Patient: sex F, age 69
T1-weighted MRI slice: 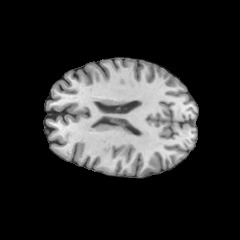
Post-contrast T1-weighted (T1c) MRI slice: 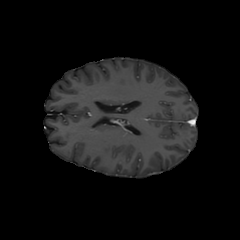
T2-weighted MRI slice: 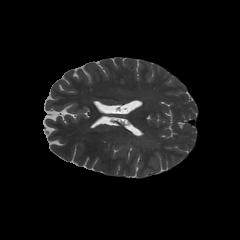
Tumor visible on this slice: yes
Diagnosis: Astrocytoma, IDH-wildtype
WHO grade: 2